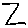
Label: zigzag